Question: At the moment I'm working on a HTML layout and can't figure why the result isn't what I want. See the image below where the red arrow shows the space that shouldn't be there. The white part of the footer should be on the bottom of the browser.

I tried almost everything and I think the issue is with css of the following HTML:
'''
<ul class="footer-trust">
'''
If I remove this from the HTML than the footer is on the bottom of the page and not hanging about 50px above it.
I posted the HTML on jsfiddle, see the link here: <URL>
I hope someone know the fix because I'm struggling a couple of hours with it and just don't see it anymore!
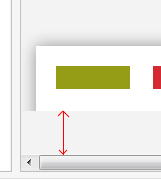
Answer: Change the following attributes:
'''
#service-footer { height: 261px; }
#subfooter { top: 0; }
'''
Fiddle here: <URL>